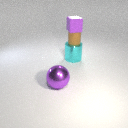
large cyan metal cylinder to the right of large purple metal sphere